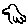
Label: bird